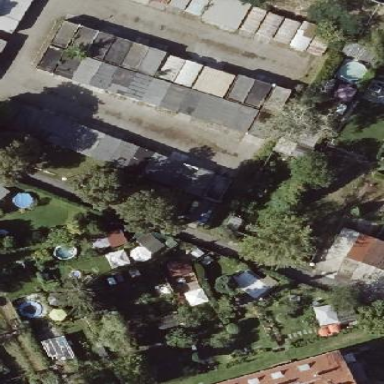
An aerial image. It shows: Garages as the designated land use.